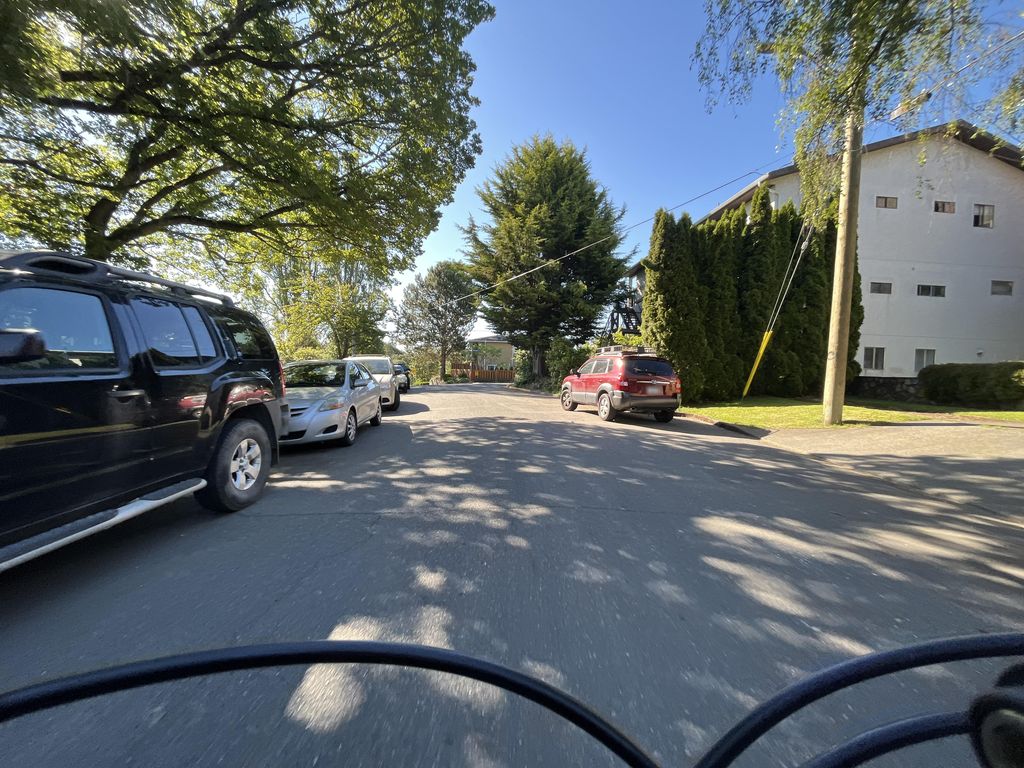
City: victoria